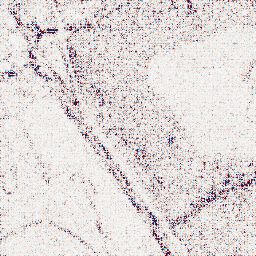
Category: wavelet
Decomposition family: wavelet_biorthogonal
Decomposition parameters: wavelet: bior5.5
level: 1
Upsampling method: sinc_hamming
Upsampling parameters: scale: 8
kernel_size: 16
Upsampling scale: 8